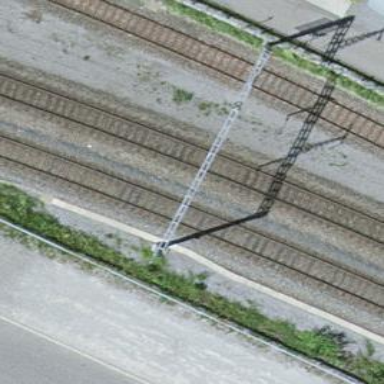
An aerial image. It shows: Railway track with contact lines for electrification.